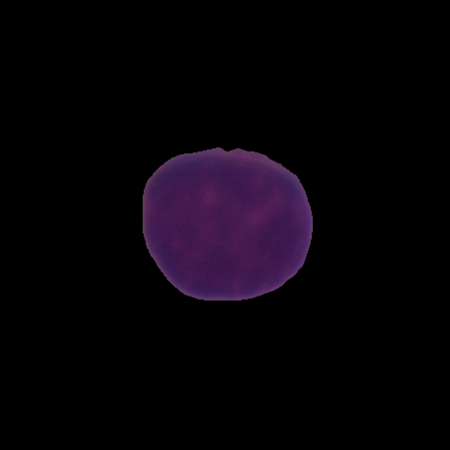
Label: healthy